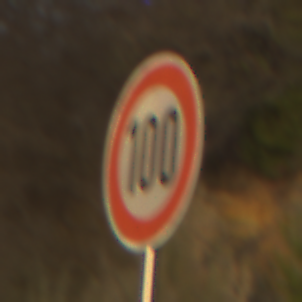
Verkehrszeichen: Geschwindigkeit100
Umgebung: Outdoor, Nature
Tageszeit: SunriseSunset
Wetter: PartlyCloudy
Licht: Natural
Jahreszeit: NotSpecified
Kontrast: MediumContrast